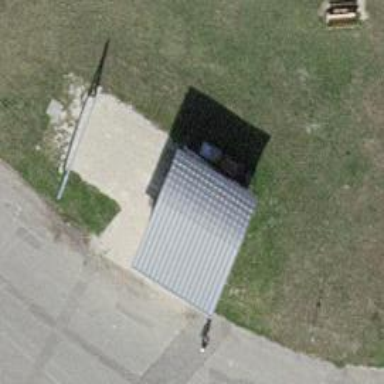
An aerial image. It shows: Picnic table located in leisure land area.